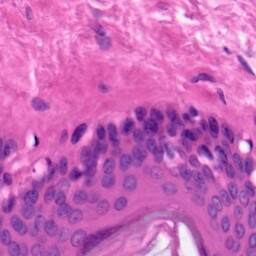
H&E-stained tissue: Skin